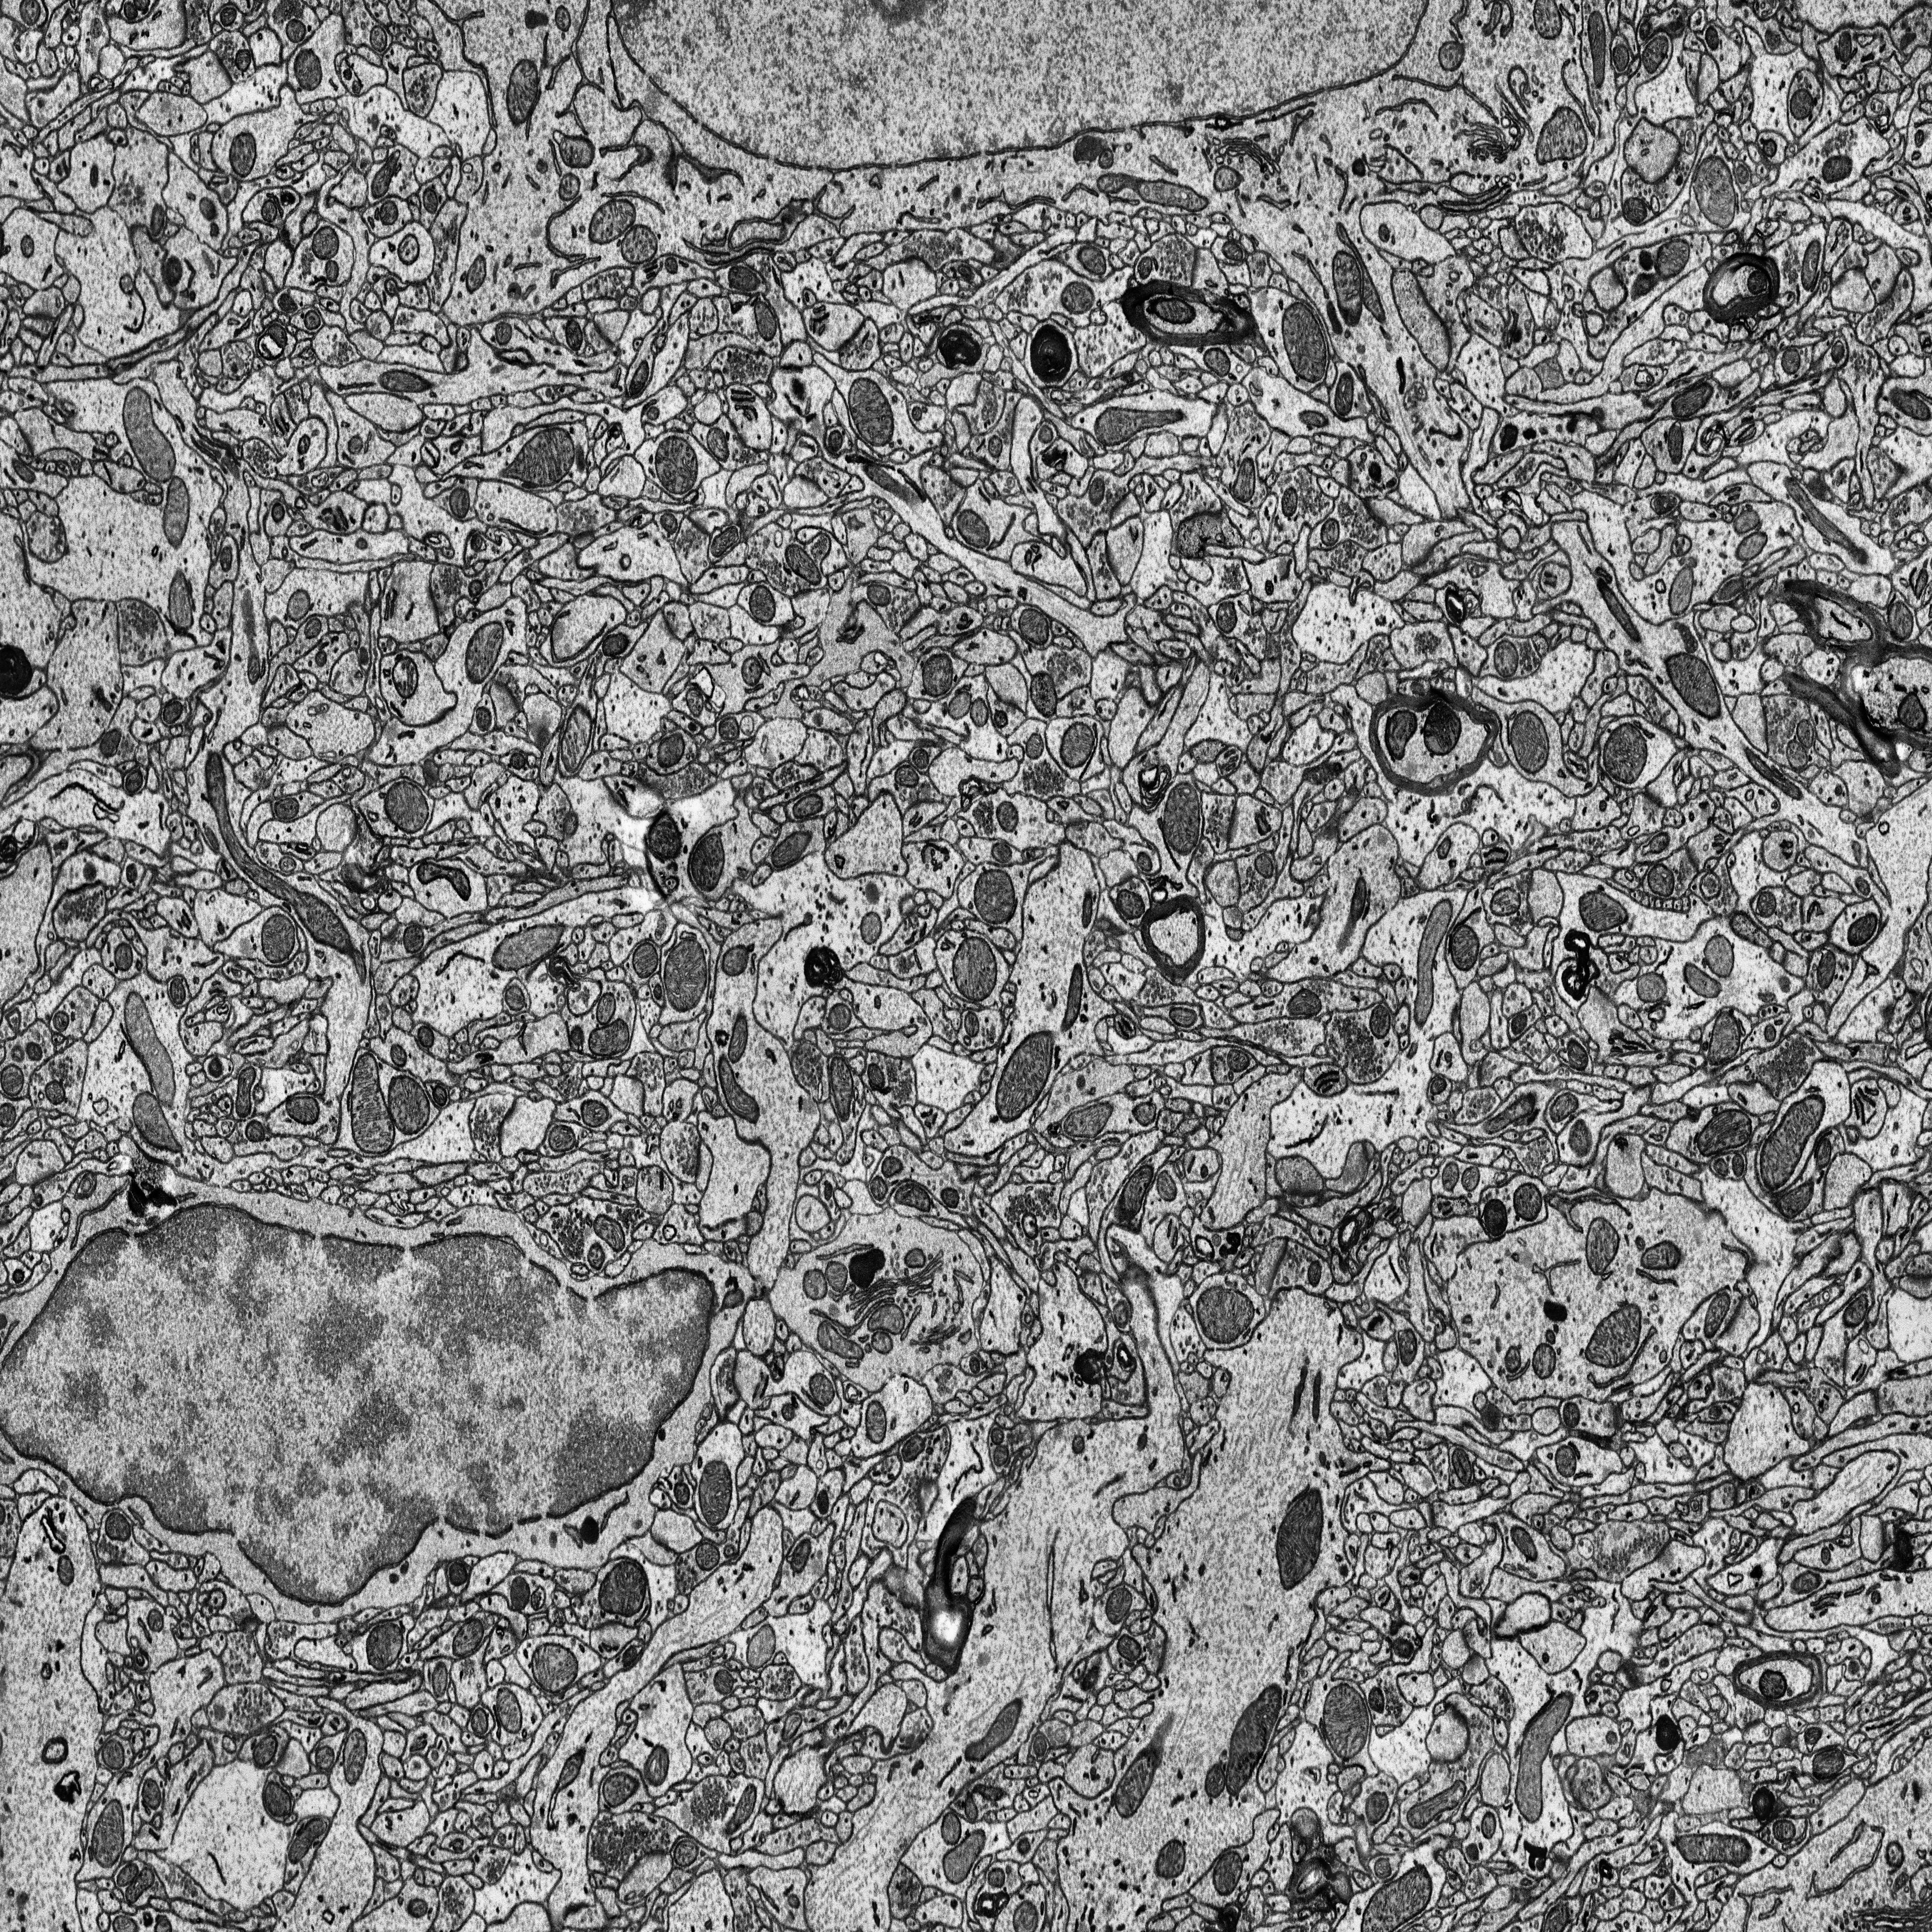
Electron microscopy slice of rat cortex tissue
Slice depth (z): 31
Mitochondria instances in slice: 390